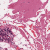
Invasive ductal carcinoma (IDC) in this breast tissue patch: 0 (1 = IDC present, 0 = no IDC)